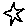
Label: star